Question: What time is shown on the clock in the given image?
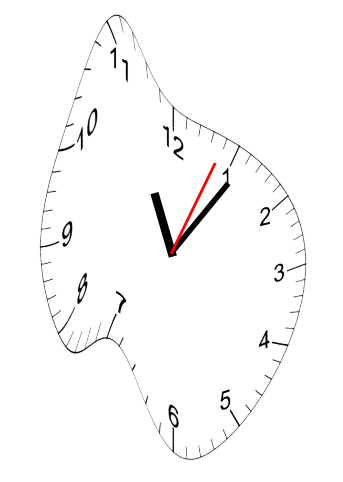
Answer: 11:06:04